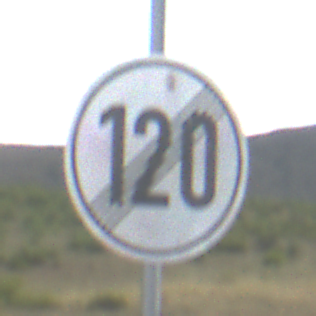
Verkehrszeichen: EndeGeschwindigkeit120
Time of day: Midday
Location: Outdoor (Nature)
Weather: PartlyCloudy
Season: NotSpecified
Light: Natural